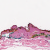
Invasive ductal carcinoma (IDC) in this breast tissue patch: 0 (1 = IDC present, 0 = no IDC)